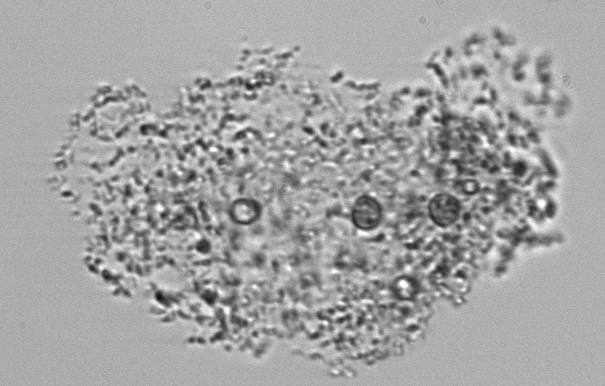
Label: Phaeocystis_debris